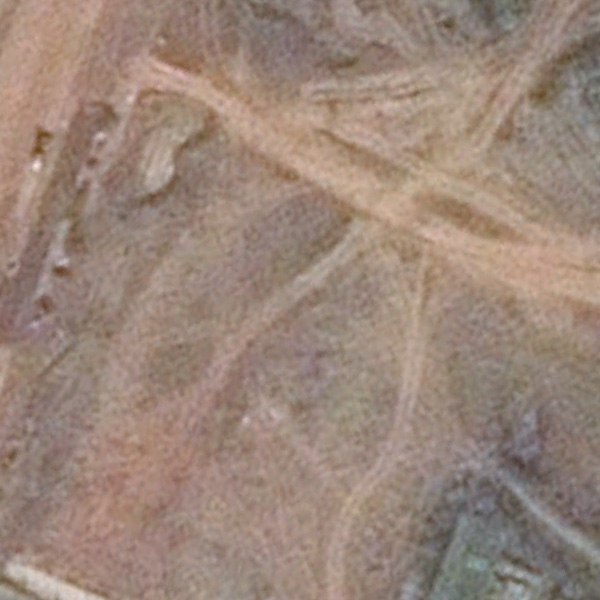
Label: BareLand